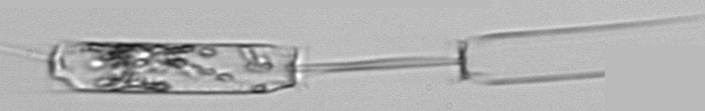
Label: Ditylum_brightwellii